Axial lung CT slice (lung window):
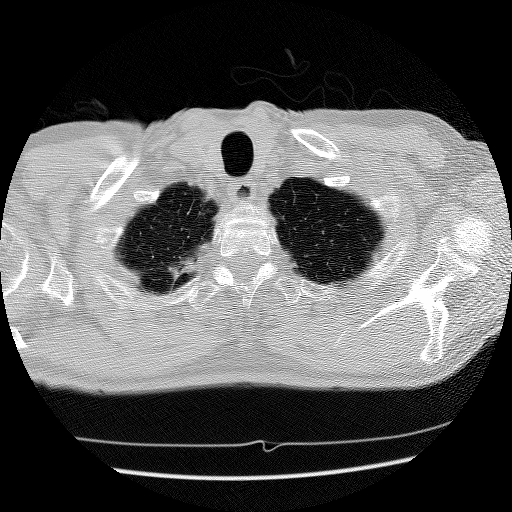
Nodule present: no